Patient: sex F, age 52
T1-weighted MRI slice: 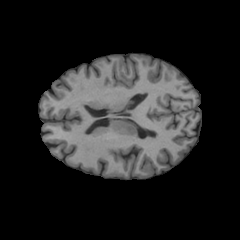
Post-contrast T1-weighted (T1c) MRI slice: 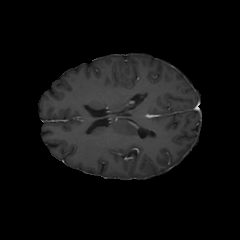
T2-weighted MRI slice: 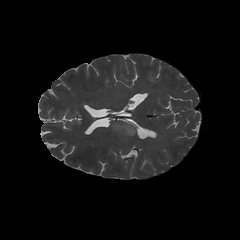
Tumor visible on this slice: yes
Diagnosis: Glioblastoma, IDH-wildtype
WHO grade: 4